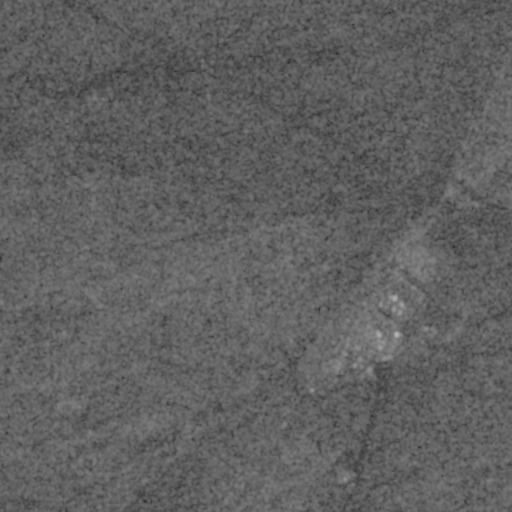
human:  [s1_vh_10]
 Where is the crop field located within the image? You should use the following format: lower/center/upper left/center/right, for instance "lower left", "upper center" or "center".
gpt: The crop field is located in the upper right of the image.
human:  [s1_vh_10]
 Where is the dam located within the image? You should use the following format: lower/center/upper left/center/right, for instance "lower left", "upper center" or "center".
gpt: The dam is located in the lower left of the image.
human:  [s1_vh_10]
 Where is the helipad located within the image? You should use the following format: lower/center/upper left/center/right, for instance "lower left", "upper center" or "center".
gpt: The helipad is located in the center right of the image.
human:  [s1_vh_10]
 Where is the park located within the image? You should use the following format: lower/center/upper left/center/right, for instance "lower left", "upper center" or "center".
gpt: The park is located in the center right of the image.
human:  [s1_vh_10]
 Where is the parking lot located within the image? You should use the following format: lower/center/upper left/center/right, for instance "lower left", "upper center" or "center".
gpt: The parking lot is located in the center right of the image.
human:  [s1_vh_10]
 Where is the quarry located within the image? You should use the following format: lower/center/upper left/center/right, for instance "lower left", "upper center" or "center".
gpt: There is no quarry in the image.

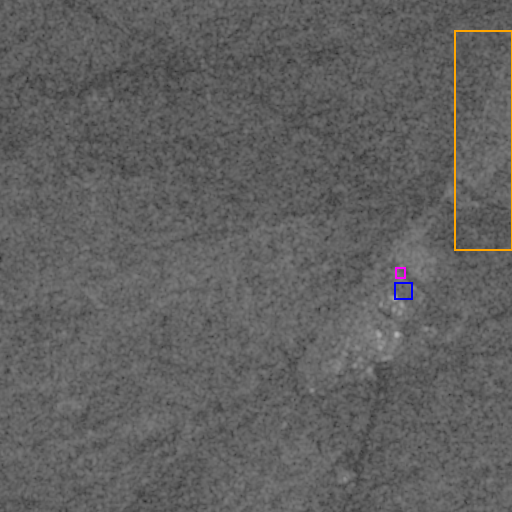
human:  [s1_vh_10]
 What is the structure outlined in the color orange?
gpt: The structure outlined in orange is a crop field.
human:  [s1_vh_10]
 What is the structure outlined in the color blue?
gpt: The structure outlined in blue is a park.
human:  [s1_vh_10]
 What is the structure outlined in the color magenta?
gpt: The structure outlined in magenta is a parking lot.
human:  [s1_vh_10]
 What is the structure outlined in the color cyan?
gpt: There is no cyan outline.